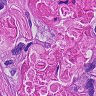
Metastatic tissue present: yes